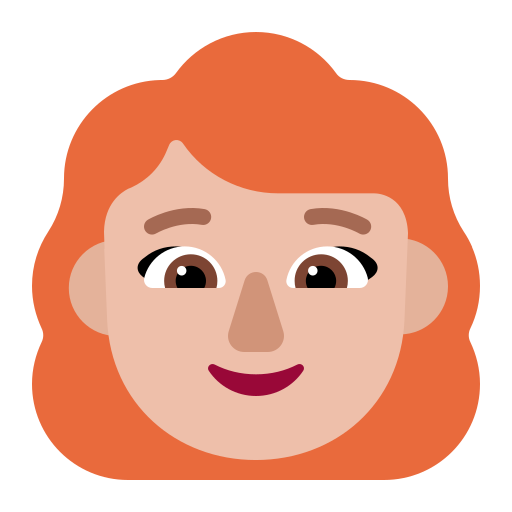
woman red hair flat  light